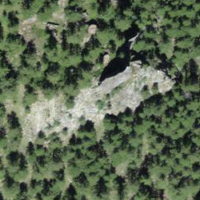
EUNIS habitat code: 31
Species observed at this site:
Fringilla coelebs